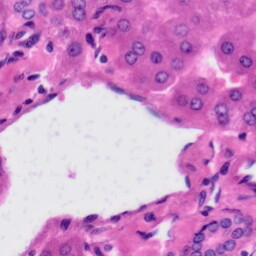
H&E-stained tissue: Liver